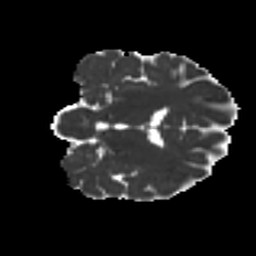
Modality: MD
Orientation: coronal
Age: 35
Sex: male
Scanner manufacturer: ge
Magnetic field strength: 3 T
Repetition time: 7.8 s
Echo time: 0.0608 s